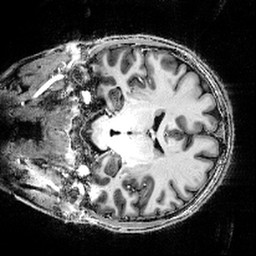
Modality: T1w
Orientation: coronal
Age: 31
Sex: female
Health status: healthy
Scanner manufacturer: siemens
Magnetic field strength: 9.4 T
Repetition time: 6 s
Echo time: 0.0023 s